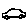
Label: car